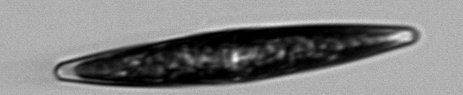
Label: Pleurosigma